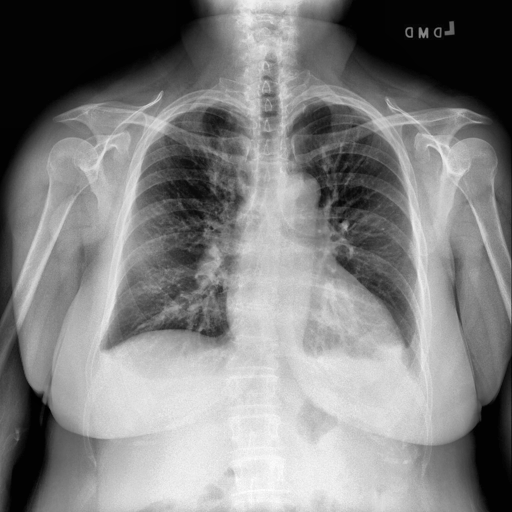
Finding: NORMAL